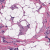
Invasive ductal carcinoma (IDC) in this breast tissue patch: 1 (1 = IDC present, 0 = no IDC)